Question: I have a blog running on MemberPress and I am trying to add a in the content of my blog posts to add a new paragraph.
When I add the '< br / >' it does not work, see the image.
My theme does not seem to be rendering the HTML in the post. I tried the visual editor and the text editor.
Do I need to add something to my PHP code to make my posts show the HTML I enter?
Here is the PHP for the blog content:
'''
<div class="entry-content">
<div class="entry-meta ht-post-info">
<?php total_posted_on(); ?>
</div><!-- .entry-meta -->
<header class="entry-header">
<?php the_title( sprintf( '<h2 class="entry-title"><a href="%s" rel="bookmark">', esc_url( get_permalink() ) ), '</a></h2>' ); ?>
</header><!-- .entry-header -->
<div class="entry-categories">
<?php echo total_entry_category(); // WPCS: XSS OK. ?>
</div>
<!-- .entry-content -->
<div class="entry-summary" style="margin-left: 13%; margin-top: 2%;">
<?php
if(has_category('premium', $wp_query->post->ID)){
echo do_shortcode("[mepr-active rule='282' ifallowed='show' unauth='message' unauth_message='This content is for authorized members only.']". esc_html(wp_trim_words( get_the_content(), 490 ))."[/mepr-active]");
}else{
echo esc_html(wp_trim_words( get_the_content(), 490 ));
}
?>
</div>
</div>
'''
This is the post that showing 3 lines on one:

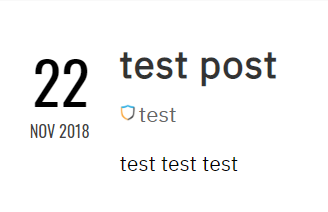
Answer: The 'wp_trim_words' function you're using strips all HTML tags out.
<URL>
'''
$text = wp_strip_all_tags( $text );
'''
(Even if it didn't, your use of the 'esc_html' function after it would also break your HTML tags in the post.)